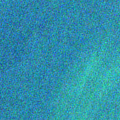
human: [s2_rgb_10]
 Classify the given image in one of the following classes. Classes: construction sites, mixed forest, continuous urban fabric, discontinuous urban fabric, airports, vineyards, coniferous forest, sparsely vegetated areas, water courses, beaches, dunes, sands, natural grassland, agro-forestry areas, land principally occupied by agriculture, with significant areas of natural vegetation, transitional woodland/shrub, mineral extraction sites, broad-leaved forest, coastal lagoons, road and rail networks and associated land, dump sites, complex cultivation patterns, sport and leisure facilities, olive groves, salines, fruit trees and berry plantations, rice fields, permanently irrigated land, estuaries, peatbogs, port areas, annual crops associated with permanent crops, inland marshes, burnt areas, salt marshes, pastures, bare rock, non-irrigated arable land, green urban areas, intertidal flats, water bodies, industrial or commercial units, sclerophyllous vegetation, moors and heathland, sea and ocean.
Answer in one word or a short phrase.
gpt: sea and ocean